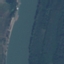
Land use / land cover: River